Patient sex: M
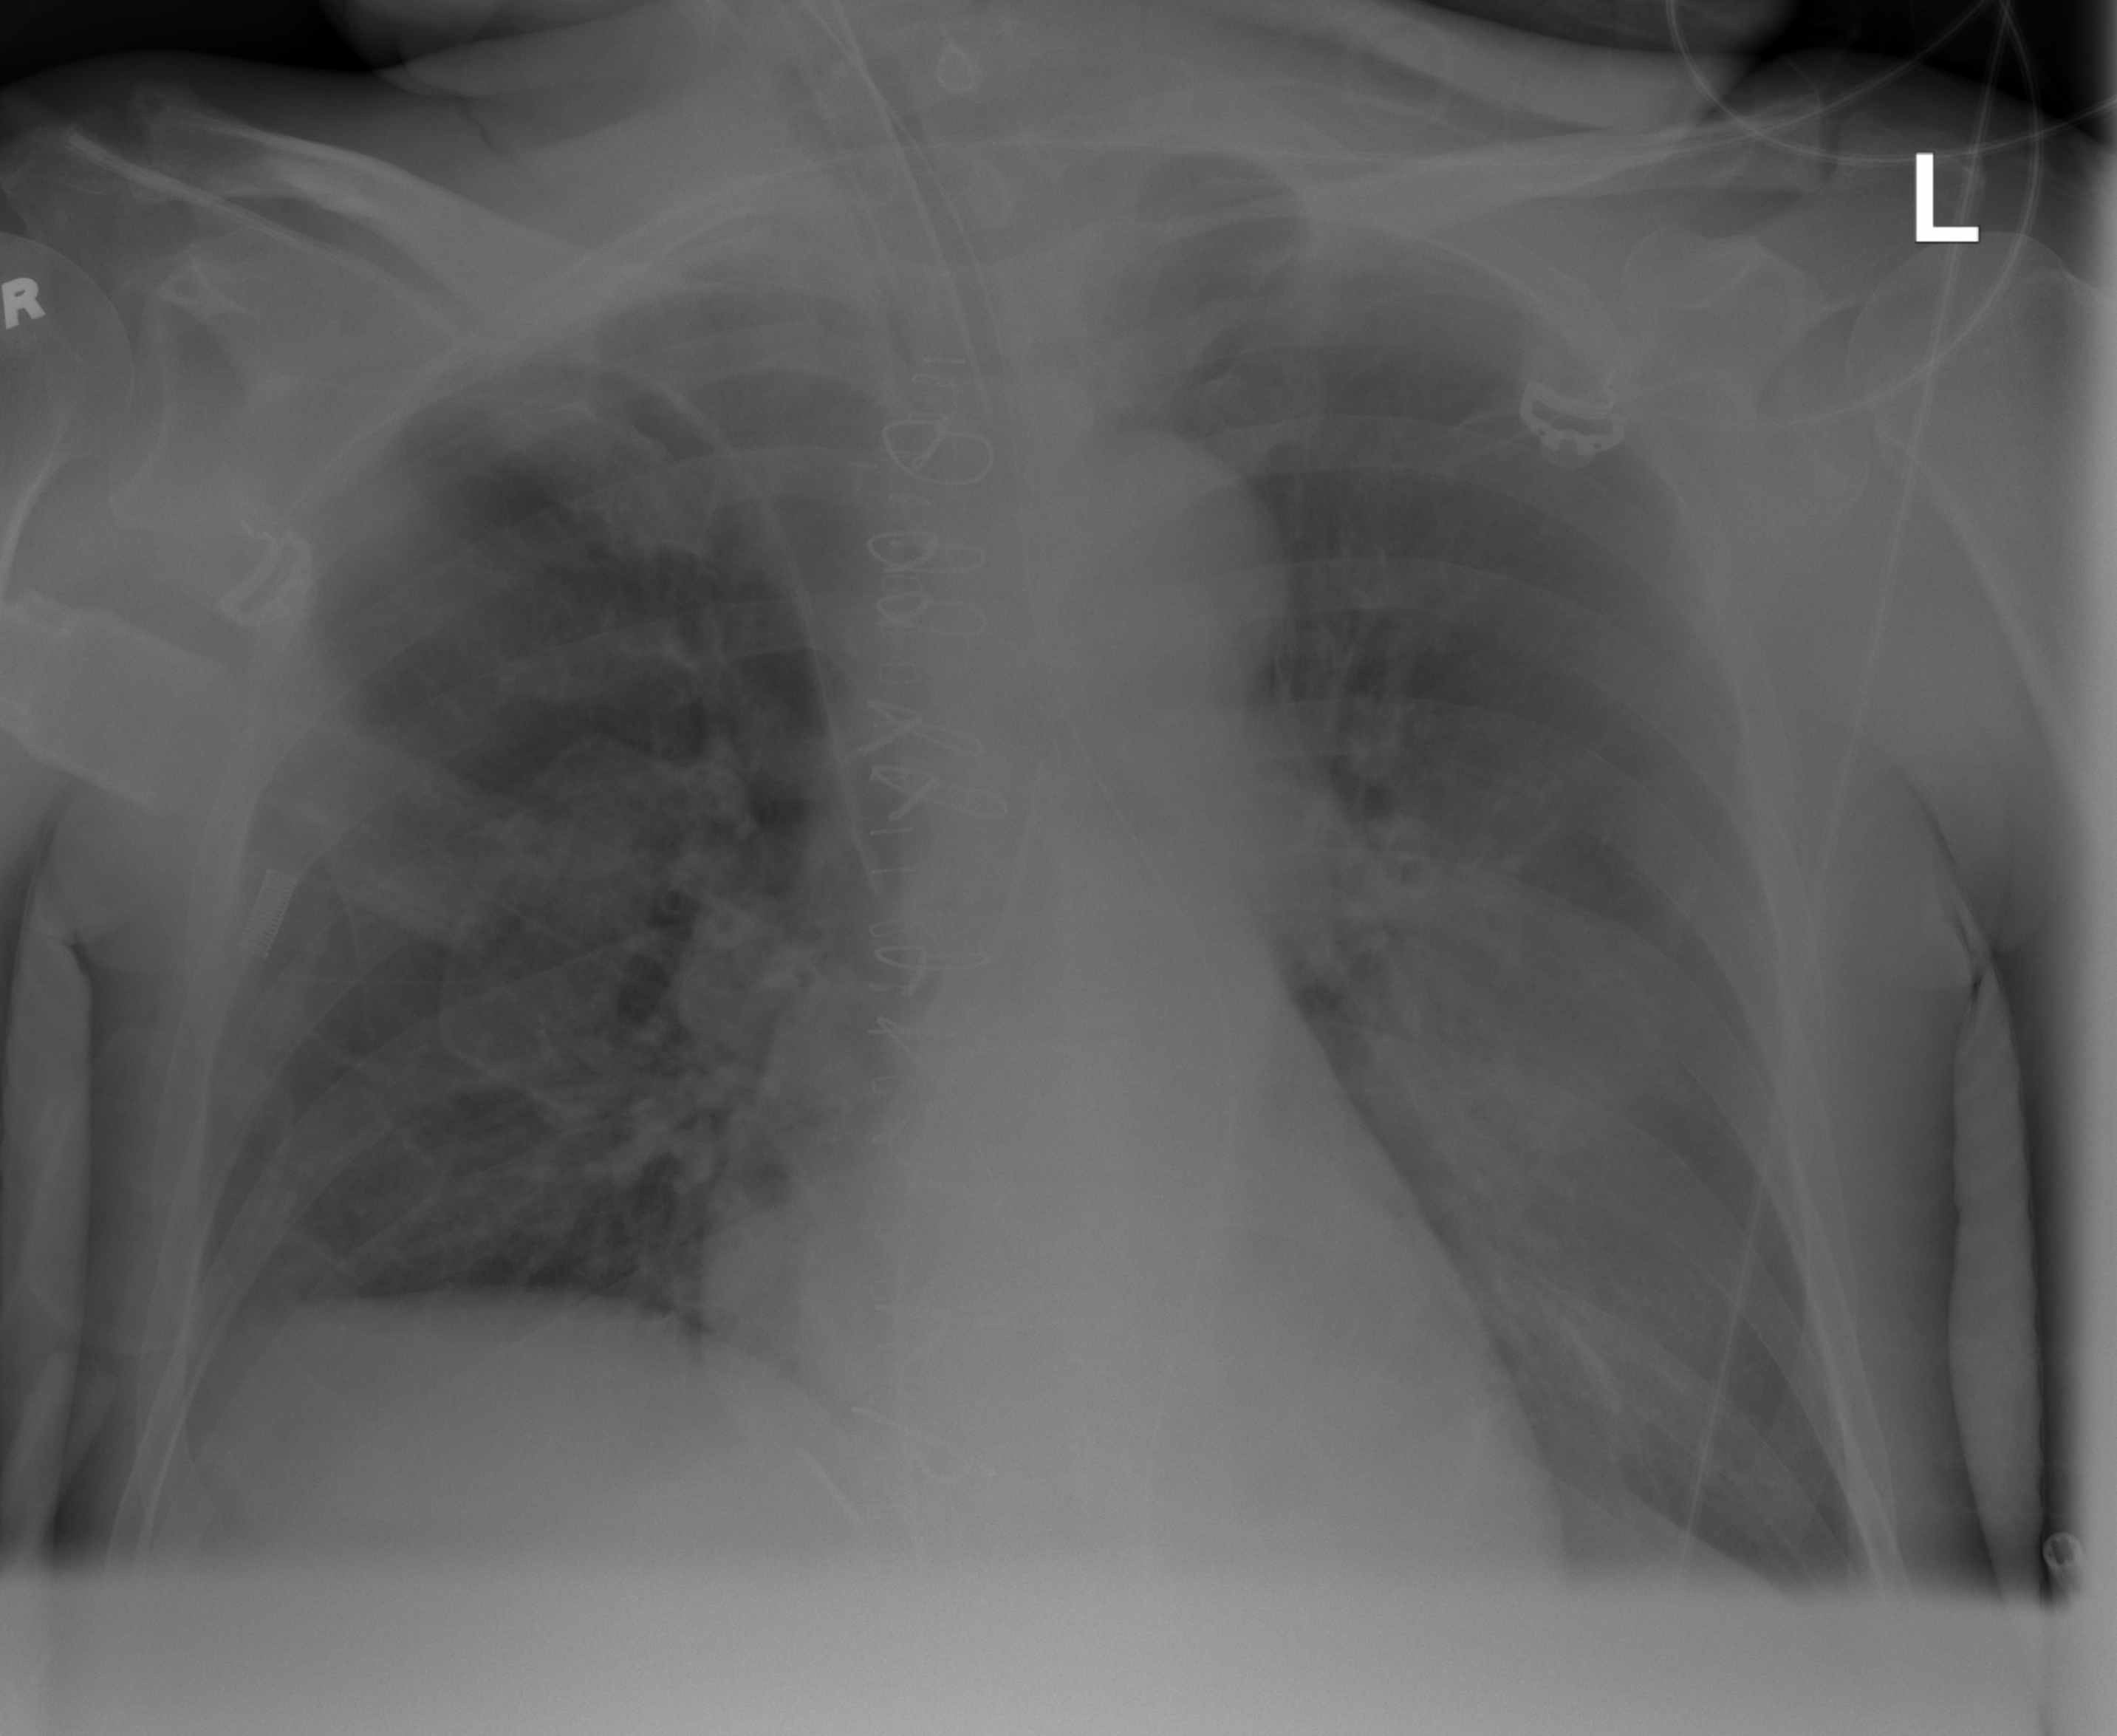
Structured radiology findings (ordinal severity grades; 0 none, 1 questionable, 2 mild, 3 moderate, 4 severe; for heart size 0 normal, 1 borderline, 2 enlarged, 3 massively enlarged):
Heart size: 2
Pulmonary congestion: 2
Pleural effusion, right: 0
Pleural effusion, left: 2
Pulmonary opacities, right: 0
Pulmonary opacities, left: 0
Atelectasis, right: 0
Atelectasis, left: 2